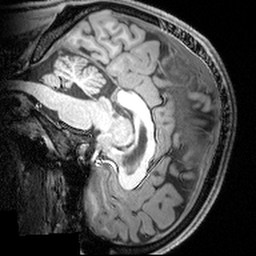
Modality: T1w
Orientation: sagittal
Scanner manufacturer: siemens
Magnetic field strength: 3 T
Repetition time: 1.9 s
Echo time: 0.00397 s